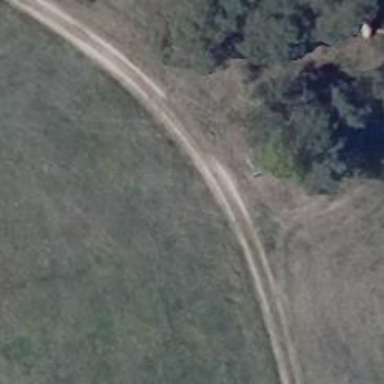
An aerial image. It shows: Sandy track with grade 4 tracktype.